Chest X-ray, PA view. Patient: 36 years old, sex F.
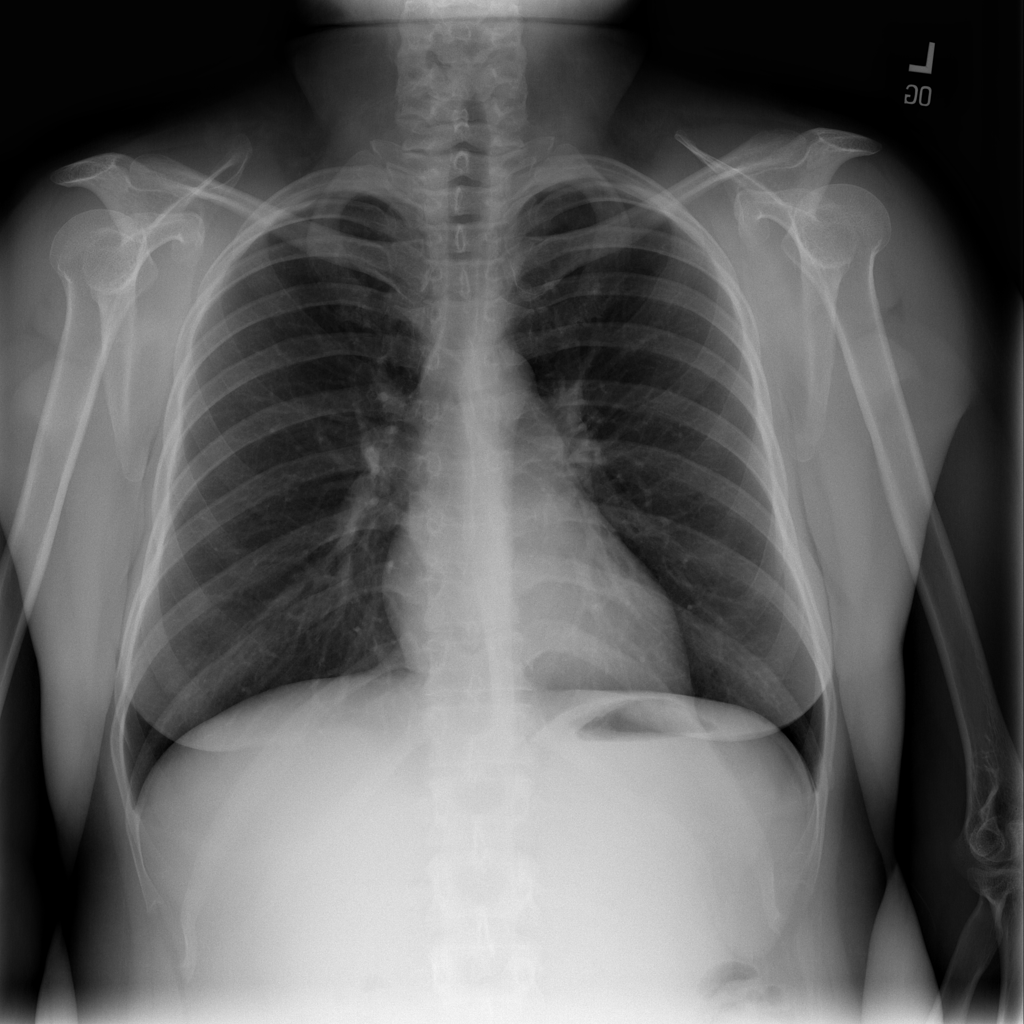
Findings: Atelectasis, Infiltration